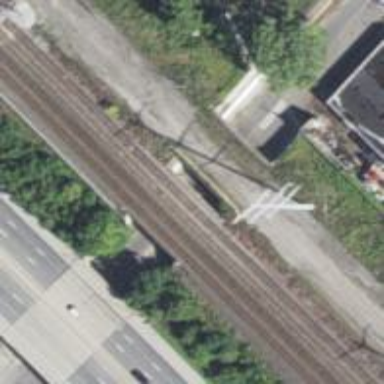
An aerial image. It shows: Abandoned railway track on bridge.